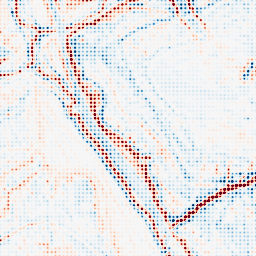
Category: multiscale
Decomposition family: log
Decomposition parameters: sigma: 2
Upsampling method: sinc_hamming
Upsampling parameters: scale: 8
kernel_size: 4
Upsampling scale: 8